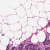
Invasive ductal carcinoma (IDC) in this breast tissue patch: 0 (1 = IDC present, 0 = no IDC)